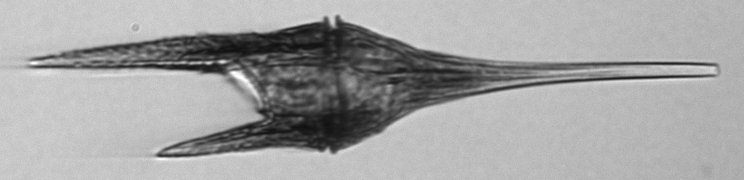
Label: Tripos_furca